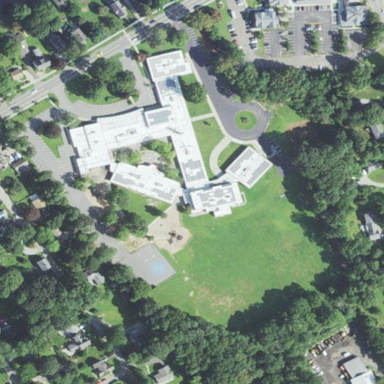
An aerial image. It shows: School.